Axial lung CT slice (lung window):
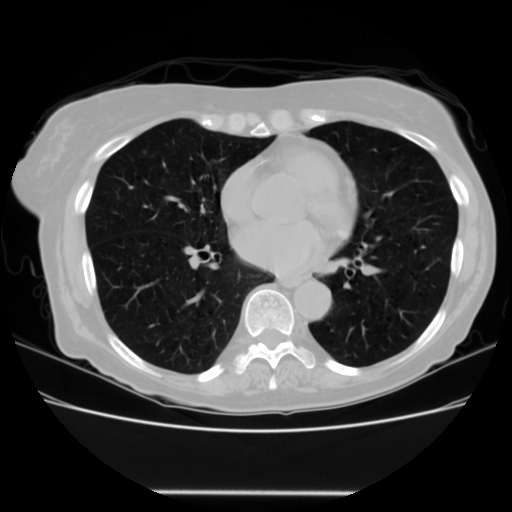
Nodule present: no